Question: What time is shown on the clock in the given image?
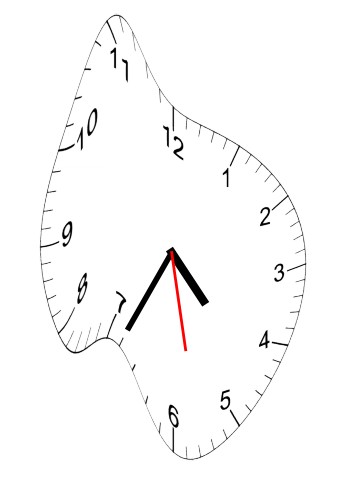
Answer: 04:34:28